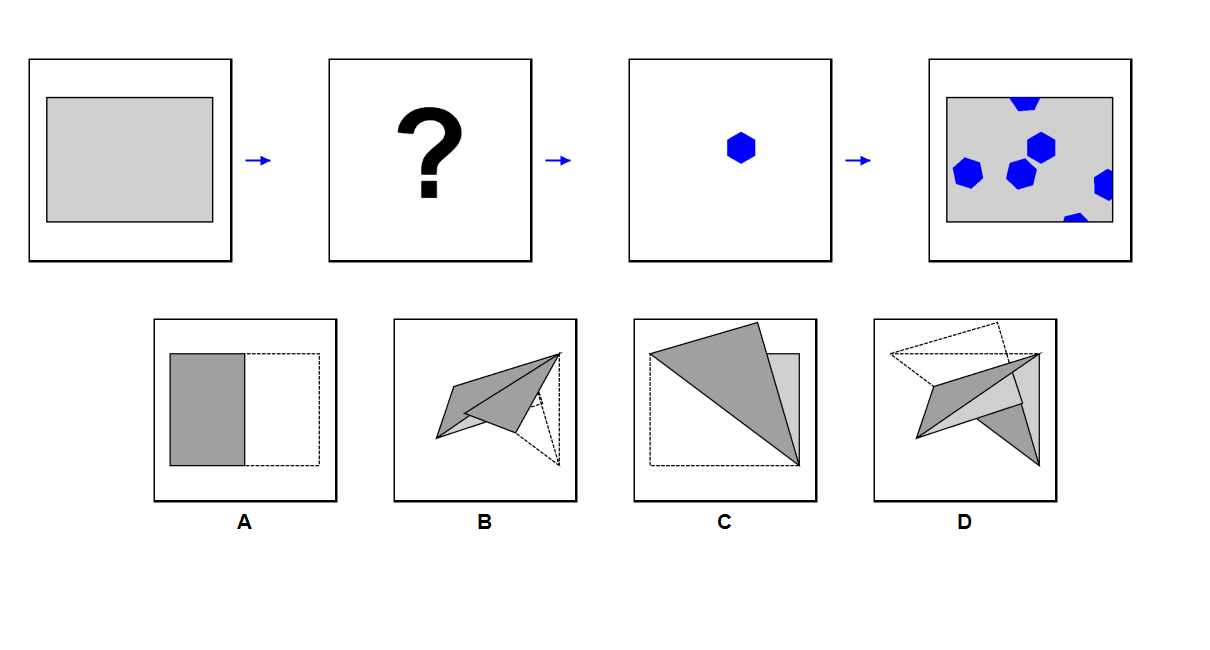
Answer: A